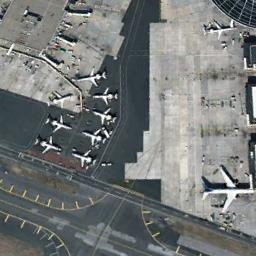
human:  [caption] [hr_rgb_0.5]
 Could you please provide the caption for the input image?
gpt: Many planes are parked on the open space beside the runway .

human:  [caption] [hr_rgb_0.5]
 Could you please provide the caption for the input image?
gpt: Eight planes parked on the airport paved with asphalt and two planes parked the airport paved with cement .

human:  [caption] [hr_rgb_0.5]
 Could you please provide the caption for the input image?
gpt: There are many planes of different sizes in a clearing .

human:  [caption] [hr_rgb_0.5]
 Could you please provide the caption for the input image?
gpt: Eight small planes parked on black ground, And one large plane parked on gray ground .

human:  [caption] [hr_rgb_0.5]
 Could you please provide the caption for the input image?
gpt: Many planes are on the marked ground .